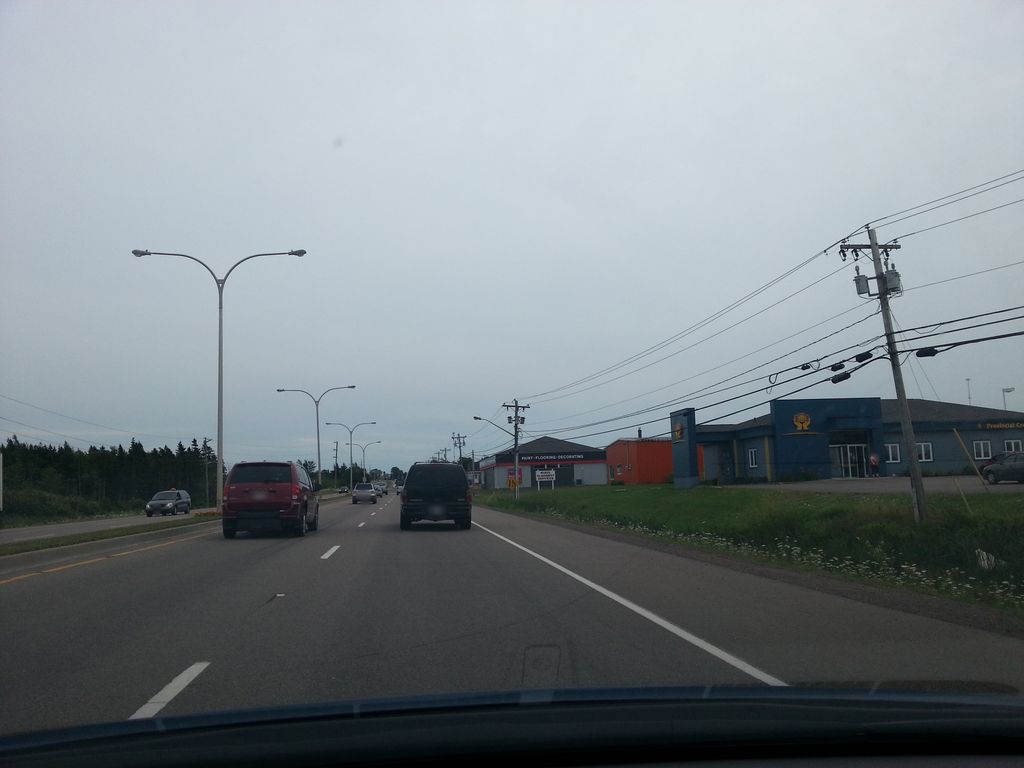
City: charlottetown